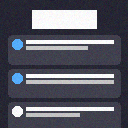
Screen state: on